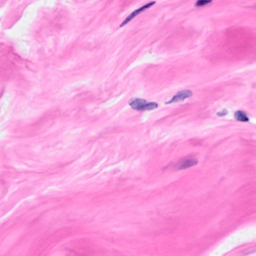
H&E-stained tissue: Breast